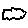
Label: cloud